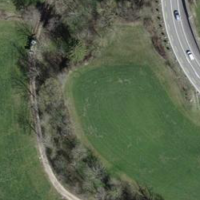
EUNIS habitat code: 52
Species observed at this site:
Orchis anthropophora
Corylus avellana